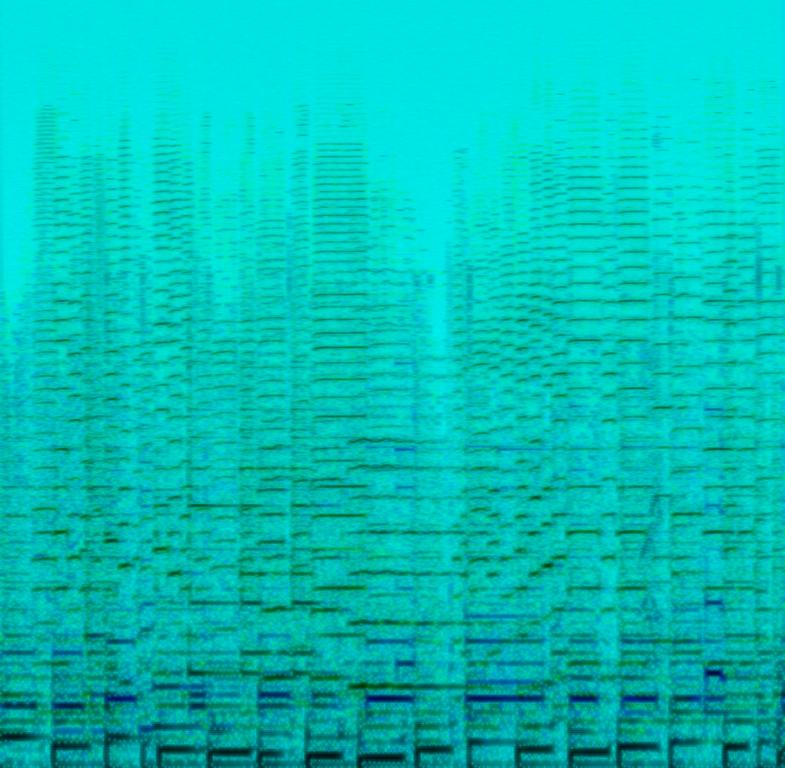
An instrumental western swing group featuring a violin or fiddle solo. The upright bass lays down a steady walking bassline while two jazz guitars accompanied by strumming chords. Accordion is also present, but drums are not.